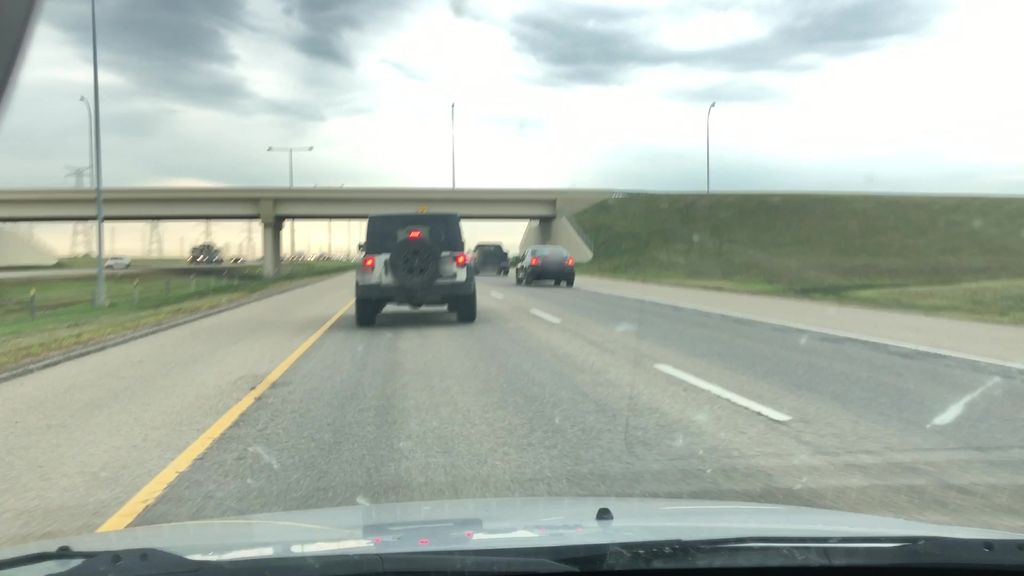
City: edmonton